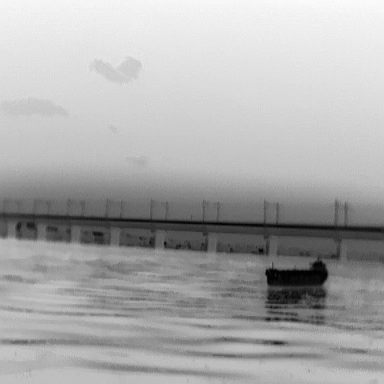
There is a liner in the infrared image.